Aerial crown-view tile of a tropical tree (Barro Colorado Island, Panama), acquired 20240813:
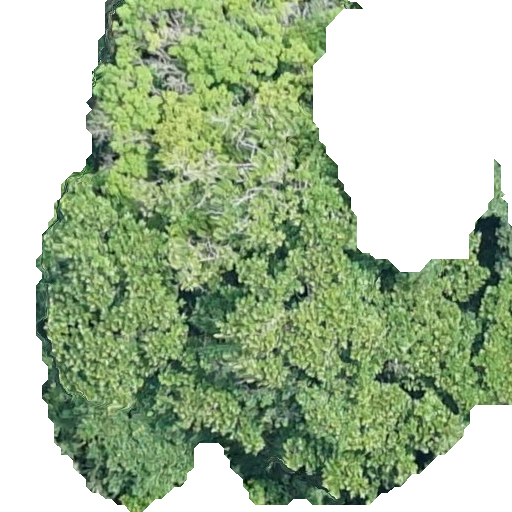
Species: Anacardium excelsum
GBIF accepted scientific name: Anacardium excelsum
Crown area: 281.236 m²